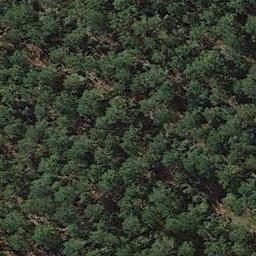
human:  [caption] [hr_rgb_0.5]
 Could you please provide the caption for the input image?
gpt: The forest is on the bare land .

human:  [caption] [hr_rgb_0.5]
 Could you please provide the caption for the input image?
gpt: Many green trees are in a forest .

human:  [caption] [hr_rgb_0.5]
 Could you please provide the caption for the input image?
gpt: This is a dense forest .

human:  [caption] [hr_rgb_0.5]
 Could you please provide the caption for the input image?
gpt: The forest has a lot of well-arranged green trees .

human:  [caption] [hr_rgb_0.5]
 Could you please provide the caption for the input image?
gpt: A dense forest with many green trees .